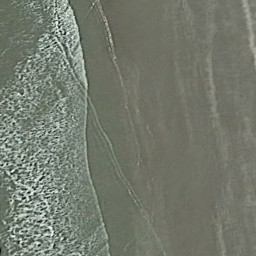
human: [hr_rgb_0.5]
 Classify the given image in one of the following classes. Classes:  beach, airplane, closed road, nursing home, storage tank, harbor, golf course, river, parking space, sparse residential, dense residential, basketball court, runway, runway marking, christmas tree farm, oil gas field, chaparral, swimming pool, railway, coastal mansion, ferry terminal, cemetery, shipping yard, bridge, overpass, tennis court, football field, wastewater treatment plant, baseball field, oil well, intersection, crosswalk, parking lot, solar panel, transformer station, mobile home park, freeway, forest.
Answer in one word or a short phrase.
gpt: beach